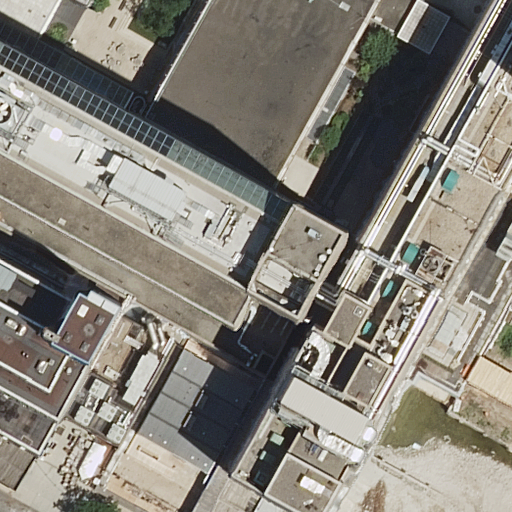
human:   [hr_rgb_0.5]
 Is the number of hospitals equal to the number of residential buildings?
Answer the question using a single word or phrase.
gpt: no

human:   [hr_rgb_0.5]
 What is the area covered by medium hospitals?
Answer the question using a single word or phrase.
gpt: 0m2

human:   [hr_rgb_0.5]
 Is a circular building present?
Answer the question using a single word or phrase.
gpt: no

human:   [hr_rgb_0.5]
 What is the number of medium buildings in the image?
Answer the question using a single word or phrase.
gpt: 0

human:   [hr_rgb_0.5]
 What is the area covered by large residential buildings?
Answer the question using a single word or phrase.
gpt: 2731m2

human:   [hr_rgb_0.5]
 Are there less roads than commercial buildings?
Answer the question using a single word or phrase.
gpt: no

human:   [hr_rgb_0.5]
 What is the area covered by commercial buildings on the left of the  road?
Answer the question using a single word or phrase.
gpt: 0m2

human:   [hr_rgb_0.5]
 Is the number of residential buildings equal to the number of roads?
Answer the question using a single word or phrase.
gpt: no

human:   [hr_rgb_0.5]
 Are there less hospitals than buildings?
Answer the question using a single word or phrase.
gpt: yes

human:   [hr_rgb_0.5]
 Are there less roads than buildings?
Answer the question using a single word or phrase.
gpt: yes

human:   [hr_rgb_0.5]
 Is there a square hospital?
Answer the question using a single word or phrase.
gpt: no

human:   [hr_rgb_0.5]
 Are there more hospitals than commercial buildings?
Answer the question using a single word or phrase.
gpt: yes

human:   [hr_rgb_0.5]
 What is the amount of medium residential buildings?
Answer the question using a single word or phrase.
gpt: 0

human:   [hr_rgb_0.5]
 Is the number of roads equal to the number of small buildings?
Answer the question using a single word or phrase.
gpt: yes

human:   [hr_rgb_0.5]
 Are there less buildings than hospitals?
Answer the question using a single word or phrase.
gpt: no

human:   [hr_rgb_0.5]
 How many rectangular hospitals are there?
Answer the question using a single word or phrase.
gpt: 1

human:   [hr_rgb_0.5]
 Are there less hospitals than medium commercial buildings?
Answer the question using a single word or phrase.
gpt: no

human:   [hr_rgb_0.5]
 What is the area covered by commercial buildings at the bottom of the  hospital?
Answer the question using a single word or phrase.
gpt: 0m2

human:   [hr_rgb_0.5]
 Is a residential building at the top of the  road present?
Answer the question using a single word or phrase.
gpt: yes

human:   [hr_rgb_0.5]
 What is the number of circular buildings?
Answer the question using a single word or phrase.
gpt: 0

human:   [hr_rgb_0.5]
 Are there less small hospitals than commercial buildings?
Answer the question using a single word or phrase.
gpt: no

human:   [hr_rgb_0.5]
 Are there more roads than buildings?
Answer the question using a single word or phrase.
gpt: no

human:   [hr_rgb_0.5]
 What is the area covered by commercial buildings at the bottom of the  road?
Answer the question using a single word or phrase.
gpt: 0m2

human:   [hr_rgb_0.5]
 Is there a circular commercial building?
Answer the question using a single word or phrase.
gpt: no

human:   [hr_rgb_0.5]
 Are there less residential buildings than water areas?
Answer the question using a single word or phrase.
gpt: no

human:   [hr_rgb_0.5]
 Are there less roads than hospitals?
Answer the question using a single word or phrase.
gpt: no

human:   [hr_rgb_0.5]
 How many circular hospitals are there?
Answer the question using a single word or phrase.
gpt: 0

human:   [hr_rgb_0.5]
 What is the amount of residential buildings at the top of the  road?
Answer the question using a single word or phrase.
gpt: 2

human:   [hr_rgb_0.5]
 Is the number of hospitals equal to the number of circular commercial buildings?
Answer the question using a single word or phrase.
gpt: no

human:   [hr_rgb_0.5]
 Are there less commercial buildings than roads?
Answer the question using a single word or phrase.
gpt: yes

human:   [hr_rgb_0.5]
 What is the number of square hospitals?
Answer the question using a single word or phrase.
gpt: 0

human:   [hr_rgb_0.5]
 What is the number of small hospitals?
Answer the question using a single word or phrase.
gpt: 0

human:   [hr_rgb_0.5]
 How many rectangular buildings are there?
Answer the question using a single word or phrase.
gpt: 1

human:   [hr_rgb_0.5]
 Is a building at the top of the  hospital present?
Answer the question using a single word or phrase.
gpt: no

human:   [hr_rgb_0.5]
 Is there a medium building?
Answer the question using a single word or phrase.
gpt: no

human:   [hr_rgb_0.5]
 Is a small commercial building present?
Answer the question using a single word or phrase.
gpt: no

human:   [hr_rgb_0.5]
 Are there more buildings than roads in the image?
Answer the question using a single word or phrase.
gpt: yes